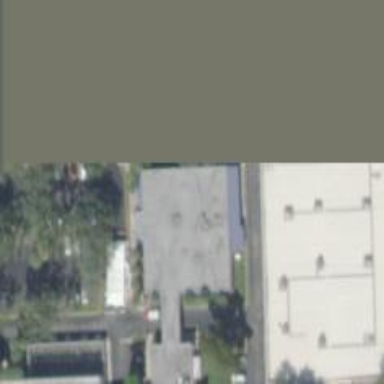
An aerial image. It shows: Healthcare clinic.